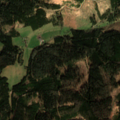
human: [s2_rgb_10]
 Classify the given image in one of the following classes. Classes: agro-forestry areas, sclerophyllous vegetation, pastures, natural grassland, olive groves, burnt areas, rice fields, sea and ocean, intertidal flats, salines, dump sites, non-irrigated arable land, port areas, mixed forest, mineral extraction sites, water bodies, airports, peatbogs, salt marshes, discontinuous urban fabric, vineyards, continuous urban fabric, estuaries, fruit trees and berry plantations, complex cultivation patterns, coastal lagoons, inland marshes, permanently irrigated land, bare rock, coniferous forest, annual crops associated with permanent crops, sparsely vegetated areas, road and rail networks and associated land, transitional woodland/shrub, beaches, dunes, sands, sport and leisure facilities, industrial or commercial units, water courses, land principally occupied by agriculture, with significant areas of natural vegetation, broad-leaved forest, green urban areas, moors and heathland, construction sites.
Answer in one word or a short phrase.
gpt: pastures, coniferous forest